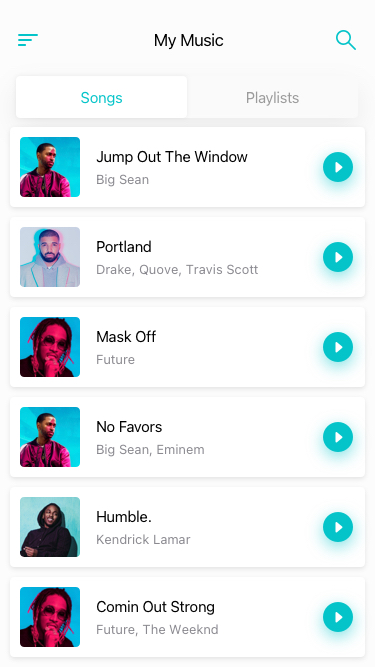
Text in this UI design:
My Music
Songs
Playlists
Jump Out The Window
Big Sean
Portland
Drake, Quove, Travis Scott
Mask Off
Future
No Favors
Big Sean, Eminem
Humble.
Kendrick Lamar
Comin Out Strong
Future, The Weeknd